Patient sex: M
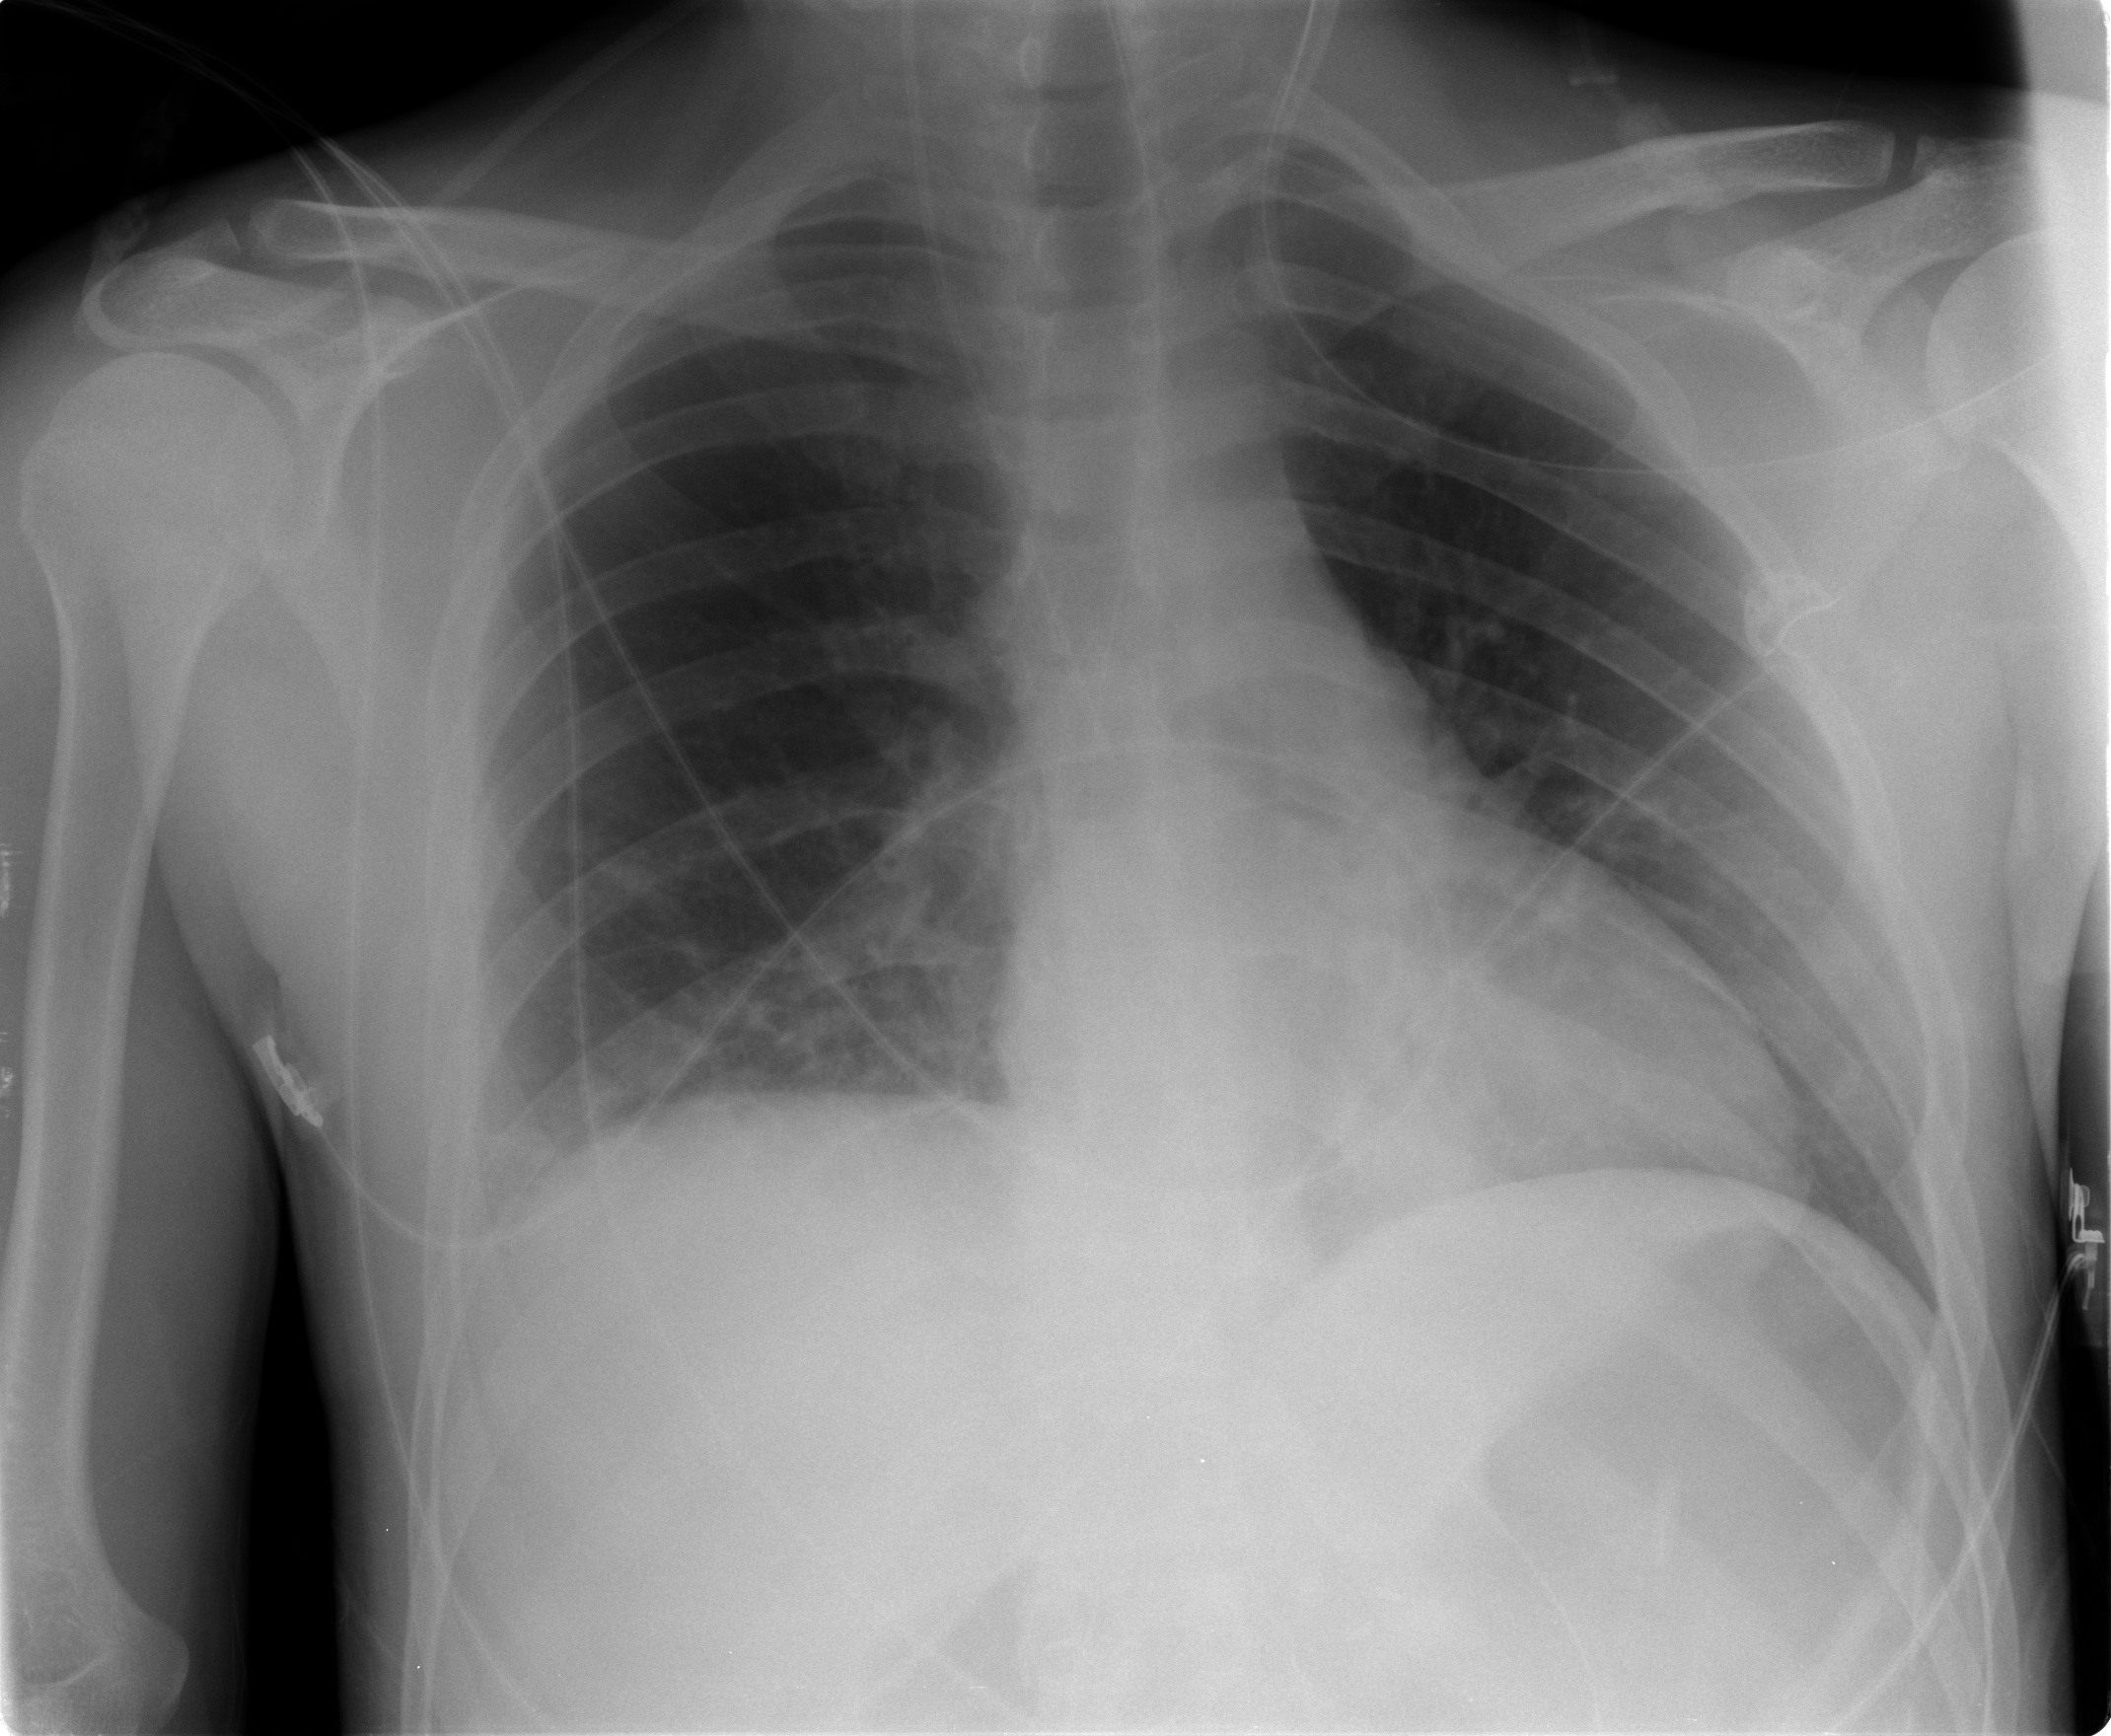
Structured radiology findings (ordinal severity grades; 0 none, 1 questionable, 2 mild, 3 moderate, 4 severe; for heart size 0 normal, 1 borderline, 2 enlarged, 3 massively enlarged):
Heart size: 0
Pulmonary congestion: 1
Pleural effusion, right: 1
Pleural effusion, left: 0
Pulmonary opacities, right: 2
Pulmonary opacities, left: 2
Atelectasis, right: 2
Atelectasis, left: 0